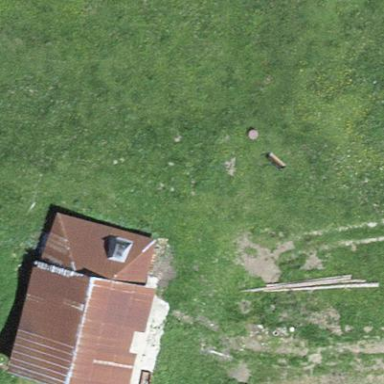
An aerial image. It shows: Farm building.